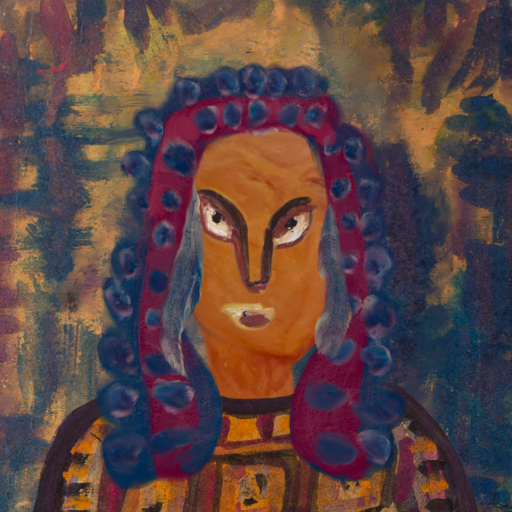
Background: InTheSun, Head And Neck Front: Pious_Lady, Face Front: After_Raid, Bust: Doll, Hair Front: Hill_Girl, Head Accessory: Blank, Second Necklace: Blank, Necklace: Blank, Baby: Blank